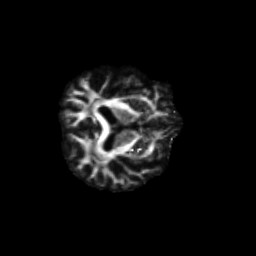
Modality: FA
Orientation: axial
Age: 75
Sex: male
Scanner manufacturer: siemens
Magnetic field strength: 3 T
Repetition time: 4.71 s
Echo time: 0.0906 s